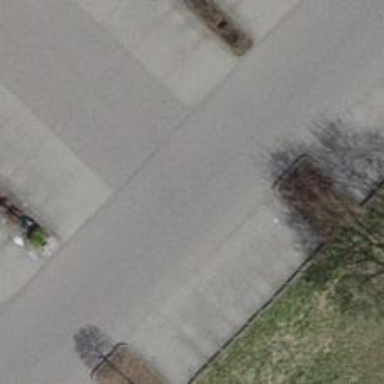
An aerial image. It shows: Parking aisle designated as service road.